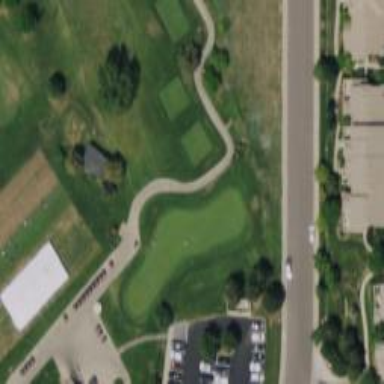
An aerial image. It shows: Path for golf carts.